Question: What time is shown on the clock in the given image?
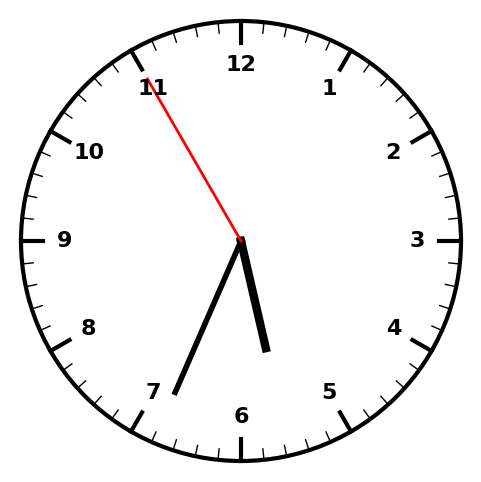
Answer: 05:33:55